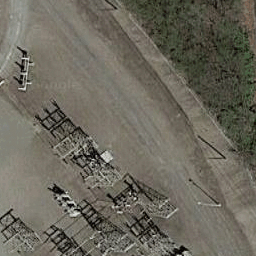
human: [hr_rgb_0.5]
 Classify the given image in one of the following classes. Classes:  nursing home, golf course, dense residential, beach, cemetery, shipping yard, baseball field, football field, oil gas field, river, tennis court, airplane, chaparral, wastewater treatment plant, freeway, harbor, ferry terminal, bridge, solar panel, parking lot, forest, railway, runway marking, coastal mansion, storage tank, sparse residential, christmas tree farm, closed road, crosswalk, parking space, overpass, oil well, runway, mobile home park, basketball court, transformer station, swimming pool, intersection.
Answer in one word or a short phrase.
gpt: transformer station